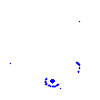
Particle: kaon